Question: I'm unable to open Visual Studio 2015, it thrown me an error
"".
I'm using visual studio 2015 professional edition and .Net framework 4.6.1, Attached screenshot for your reference.

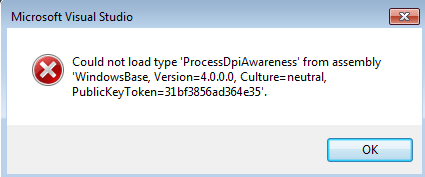
Answer: I can able to access visual studio only after formatting machine & install new visual studio setup.